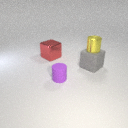
small purple rubber cylinder to the right of large red metal cube